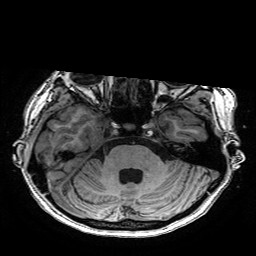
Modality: T1w
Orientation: coronal
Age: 22
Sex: female
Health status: healthy
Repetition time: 2.53 s
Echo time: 0.0034 s